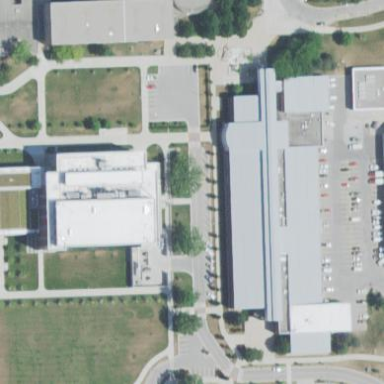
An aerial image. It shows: University building.